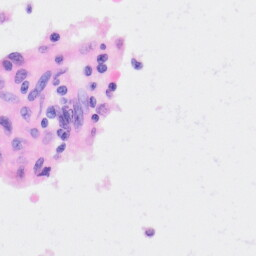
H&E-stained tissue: Kidney